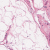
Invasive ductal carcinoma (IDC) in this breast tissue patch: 0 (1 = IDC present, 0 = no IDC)